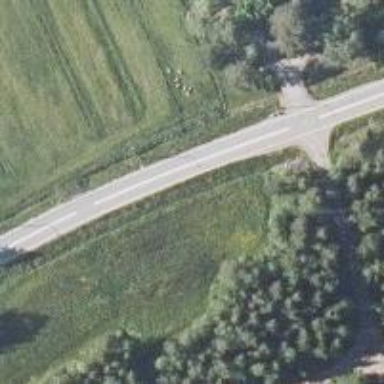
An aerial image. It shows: Tertiary road with asphalt surface.